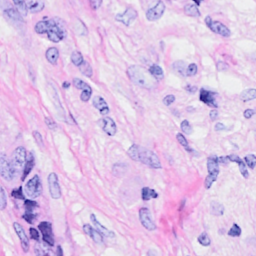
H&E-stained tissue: Breast